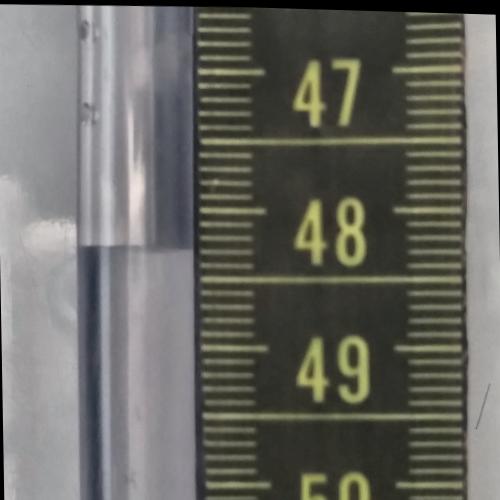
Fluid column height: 48.3 cm